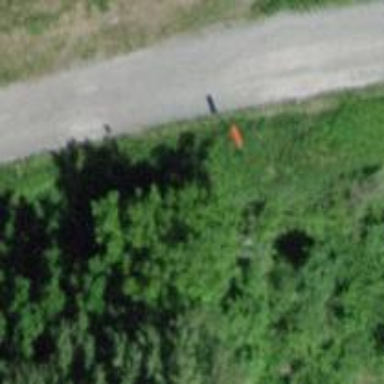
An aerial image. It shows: Pole with roofed pipeline marker.